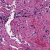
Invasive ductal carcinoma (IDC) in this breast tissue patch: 1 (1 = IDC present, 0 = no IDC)